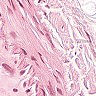
Metastatic tissue present: no